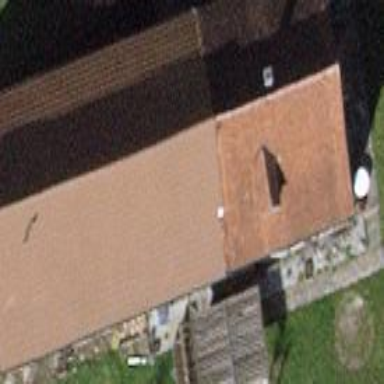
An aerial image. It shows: Detached building with gabled roof.